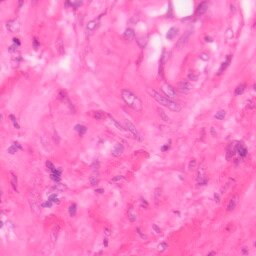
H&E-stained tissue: Colon